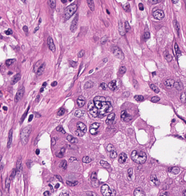
Tumor epithelial tissue: yes
Tumor-associated stroma tissue: yes
Normal tissue: no